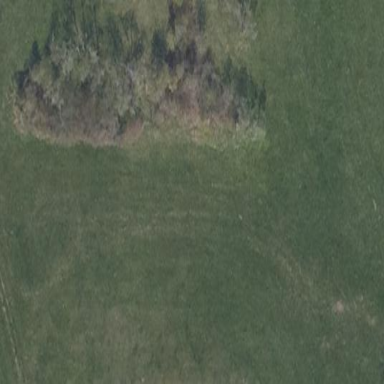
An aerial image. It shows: Patch of scrub vegetation.